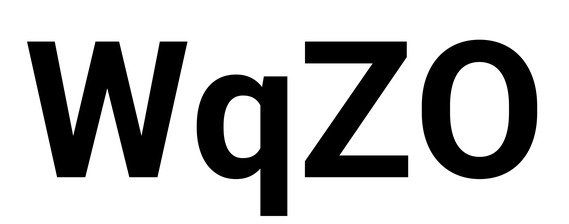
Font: Roboto_Bold